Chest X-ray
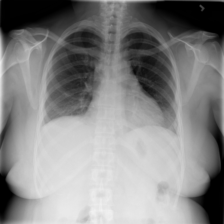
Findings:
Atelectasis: negative
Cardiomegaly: negative
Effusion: negative
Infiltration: negative
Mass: negative
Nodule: negative
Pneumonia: negative
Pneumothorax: negative
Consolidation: negative
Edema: negative
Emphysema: negative
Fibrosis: negative
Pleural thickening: negative
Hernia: negative